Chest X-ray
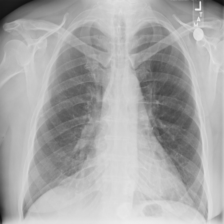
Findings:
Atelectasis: negative
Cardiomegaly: negative
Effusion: negative
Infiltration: negative
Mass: negative
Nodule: negative
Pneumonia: negative
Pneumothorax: negative
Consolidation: negative
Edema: negative
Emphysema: negative
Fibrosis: negative
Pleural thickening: negative
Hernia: negative